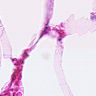
Metastatic tissue present: no